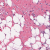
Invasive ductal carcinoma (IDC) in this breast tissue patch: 0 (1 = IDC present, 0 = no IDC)